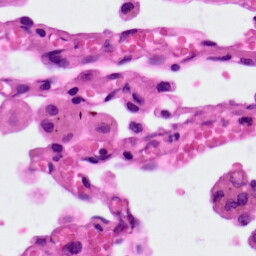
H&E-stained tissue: Lung